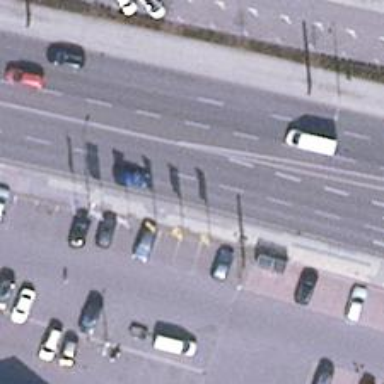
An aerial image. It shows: Primary highway with asphalt surface. It has sidewalks on both sides and cycle track.